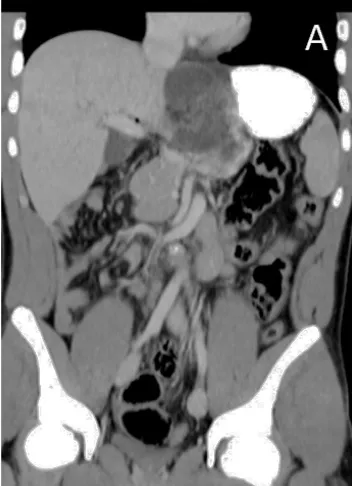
Abdominal computed tomography (CT). (A) Coronal view showing residual contrast material in the stomach, malrotation of the abdomen on the mesenteroaxial axis and air bubbles are found in the falciform ligament.
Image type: radiology (ct)